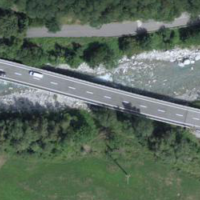
EUNIS habitat code: 43
Species observed at this site:
Limax maximus